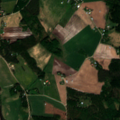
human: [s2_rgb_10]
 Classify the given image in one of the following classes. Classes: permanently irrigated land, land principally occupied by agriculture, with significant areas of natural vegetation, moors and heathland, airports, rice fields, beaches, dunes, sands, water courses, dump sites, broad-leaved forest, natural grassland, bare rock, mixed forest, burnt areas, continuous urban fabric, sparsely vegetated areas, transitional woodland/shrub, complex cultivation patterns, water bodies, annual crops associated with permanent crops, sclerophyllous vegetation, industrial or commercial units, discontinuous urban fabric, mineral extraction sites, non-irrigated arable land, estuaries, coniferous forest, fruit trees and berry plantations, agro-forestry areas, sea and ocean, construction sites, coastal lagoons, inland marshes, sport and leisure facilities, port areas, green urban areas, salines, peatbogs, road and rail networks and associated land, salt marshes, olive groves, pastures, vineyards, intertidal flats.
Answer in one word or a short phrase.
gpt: non-irrigated arable land, land principally occupied by agriculture, with significant areas of natural vegetation, broad-leaved forest, mixed forest, inland marshes